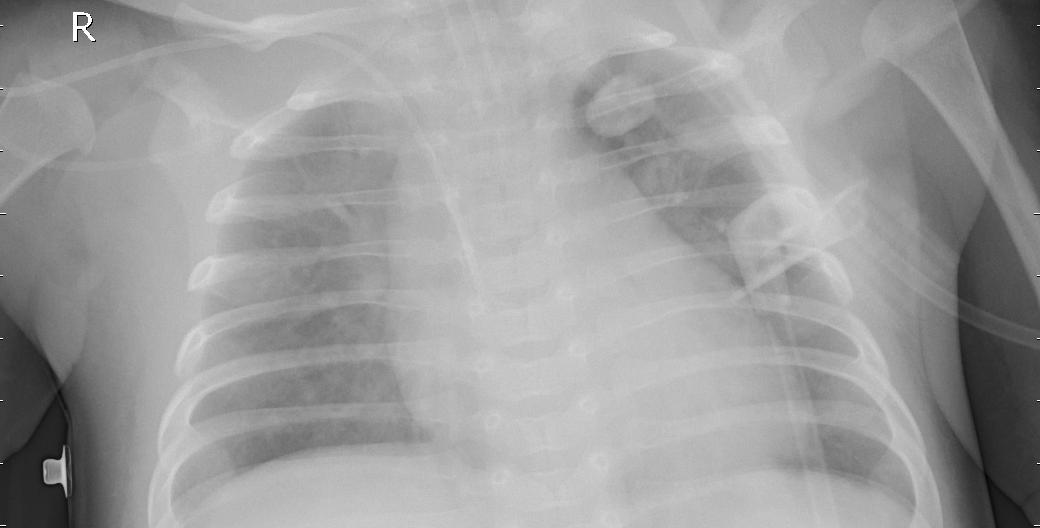
Diagnosis: PNEUMONIA